Interaction volume radius: 5 \u00c5
Interaction volume height: 15 \u00c5
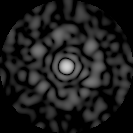
Disorder parameter: 0.8163